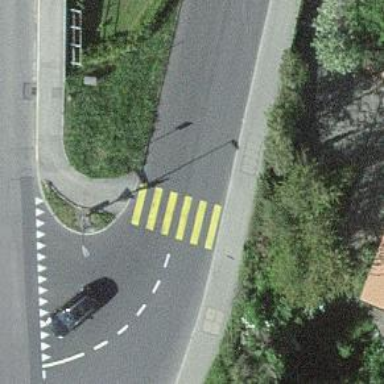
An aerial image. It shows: Zebra crossing on the road.